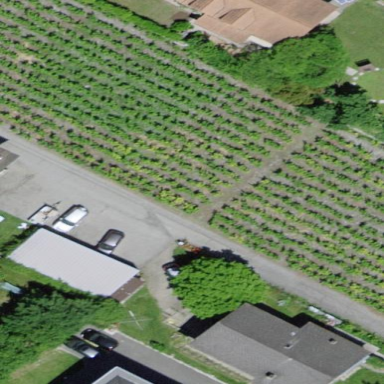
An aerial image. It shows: Vineyard growing grapes.